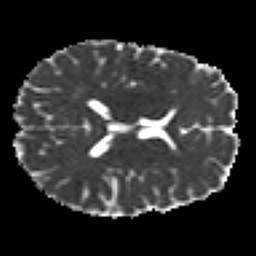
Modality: MD
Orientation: axial
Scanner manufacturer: siemens
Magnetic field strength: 3 T
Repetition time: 7.8 s
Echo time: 0.09 s